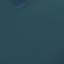
Land use / land cover class: SeaLake